Field crop: tomato
Growth stage: 1
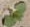
Species: solanum